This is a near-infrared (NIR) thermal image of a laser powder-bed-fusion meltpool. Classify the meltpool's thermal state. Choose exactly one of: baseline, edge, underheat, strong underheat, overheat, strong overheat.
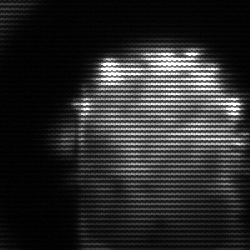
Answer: baseline